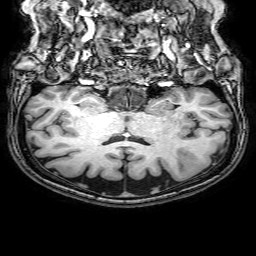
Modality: T1w
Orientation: sagittal
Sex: female
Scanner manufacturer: philips
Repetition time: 0.008218 s
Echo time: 0.00378 s